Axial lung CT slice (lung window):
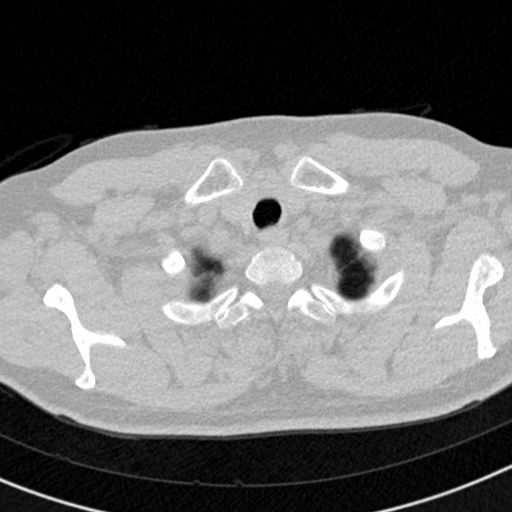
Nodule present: no